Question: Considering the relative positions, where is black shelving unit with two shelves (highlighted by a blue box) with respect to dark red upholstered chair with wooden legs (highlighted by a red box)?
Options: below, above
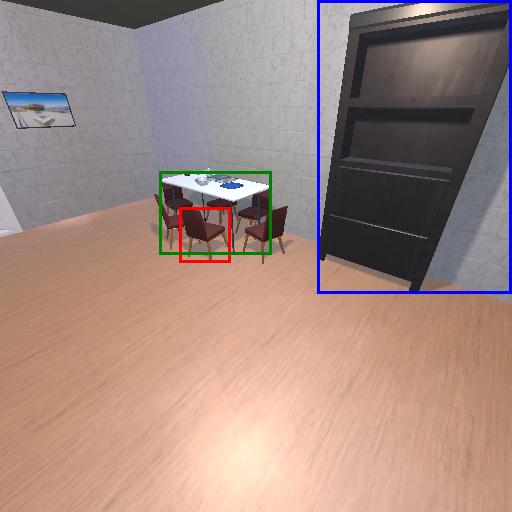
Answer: below